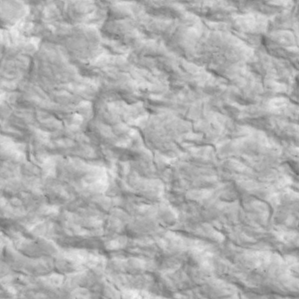
Label: non_frost